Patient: sex M, age 54
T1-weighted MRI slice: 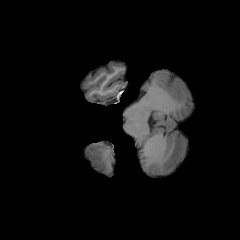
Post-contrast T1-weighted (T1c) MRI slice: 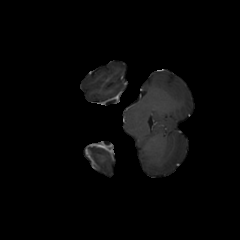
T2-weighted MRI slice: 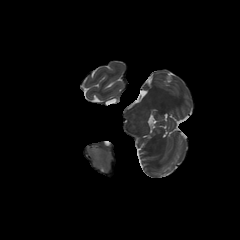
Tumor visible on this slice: yes
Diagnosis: Glioblastoma, IDH-wildtype
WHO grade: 4